Interaction volume radius: 5 \u00c5
Interaction volume height: 10 \u00c5
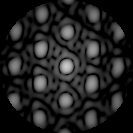
Disorder parameter: 0.2185